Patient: sex F, age 54
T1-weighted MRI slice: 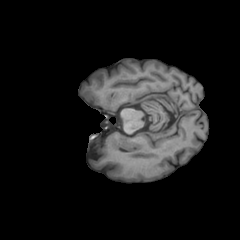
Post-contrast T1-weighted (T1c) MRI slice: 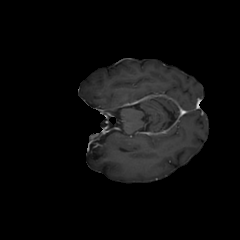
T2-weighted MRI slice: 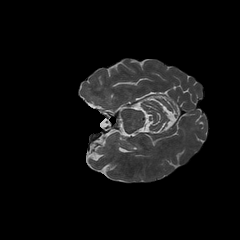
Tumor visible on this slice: no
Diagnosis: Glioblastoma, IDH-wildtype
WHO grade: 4